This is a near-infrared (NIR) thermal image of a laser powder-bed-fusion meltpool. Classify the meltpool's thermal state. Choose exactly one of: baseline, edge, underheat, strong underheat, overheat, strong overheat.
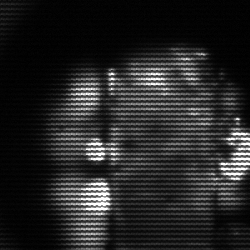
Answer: strong underheat